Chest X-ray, PA view. Patient: 46 years old, sex F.
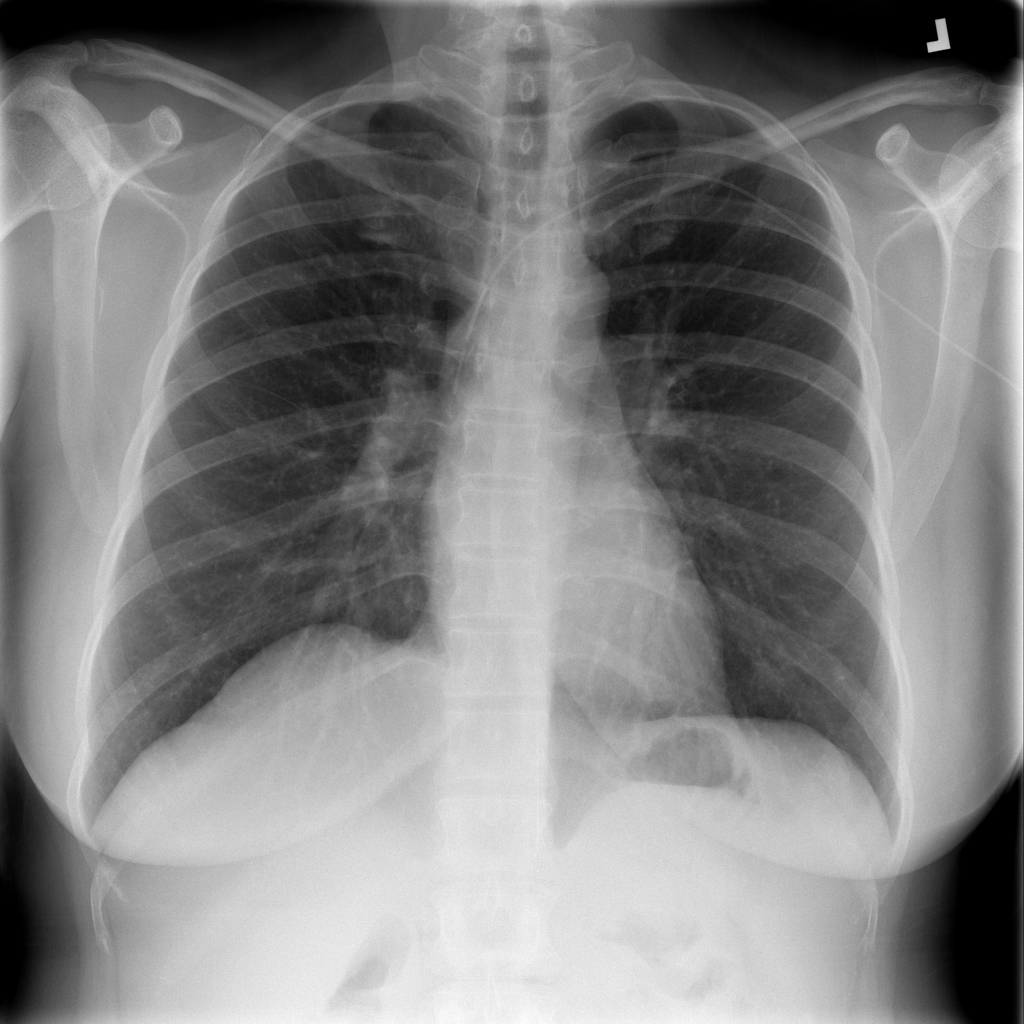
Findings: No Finding